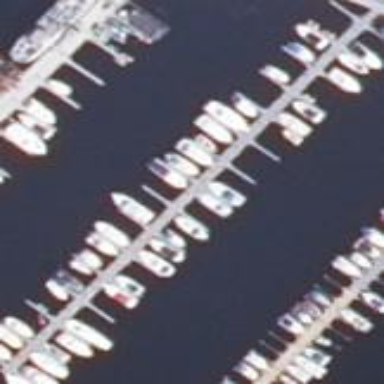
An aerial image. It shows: Man-made pier.